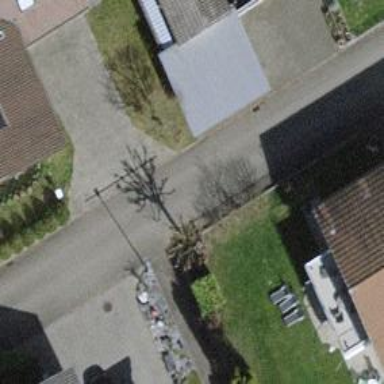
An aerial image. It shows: Residential road with asphalt surface.